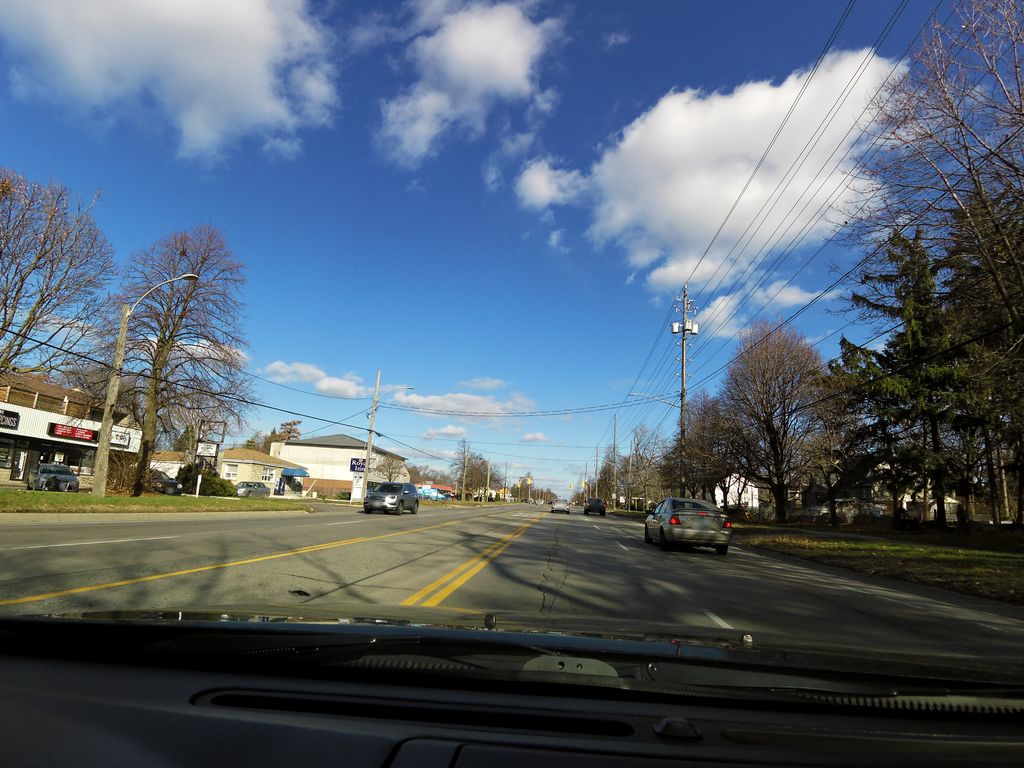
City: hamilton